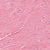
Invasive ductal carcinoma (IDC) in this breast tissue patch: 0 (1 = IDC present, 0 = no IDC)